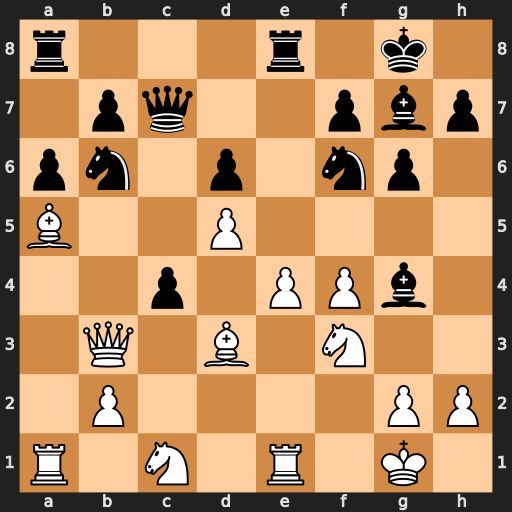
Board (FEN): r3r1k1/1pq2pbp/pn1p1np1/B2P4/2p1PPb1/1Q1B1N2/1P4PP/R1N1R1K1
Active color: w
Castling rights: -
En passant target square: -
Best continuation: Bxb6 cxb3 Bxc7 Bxf3 gxf3